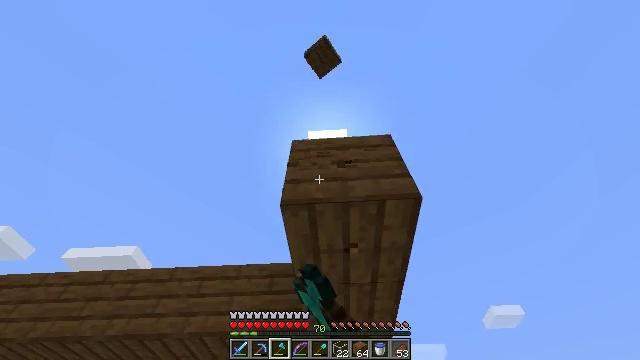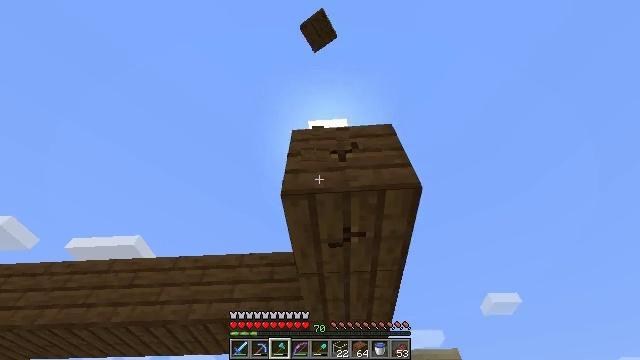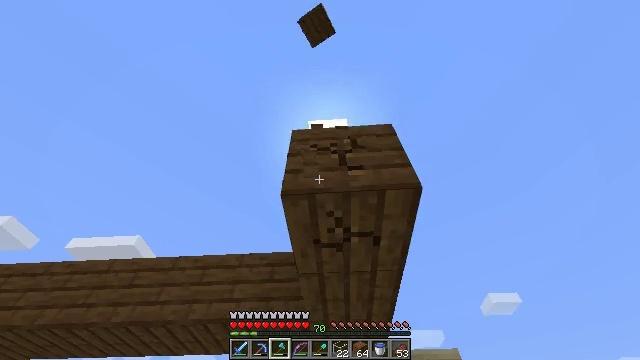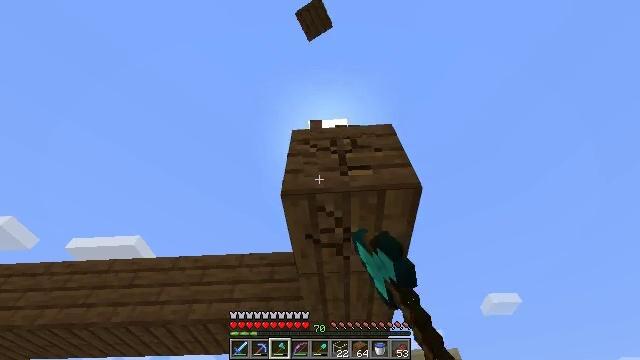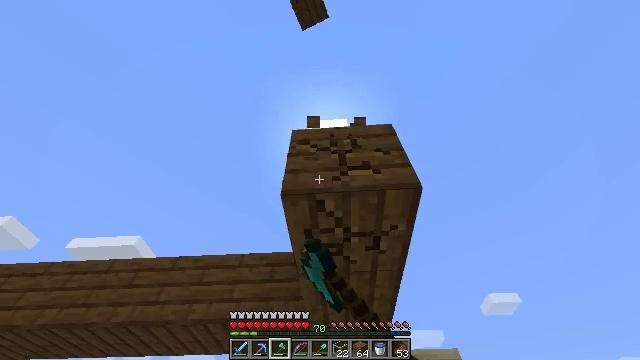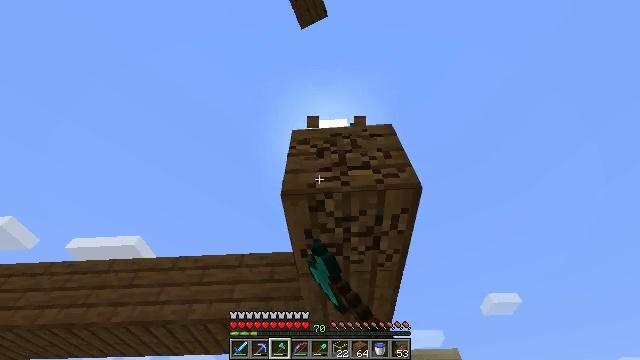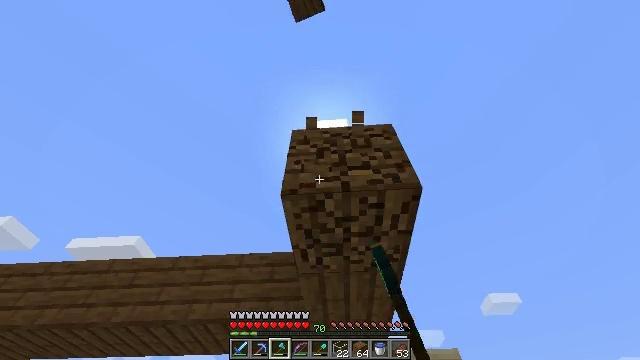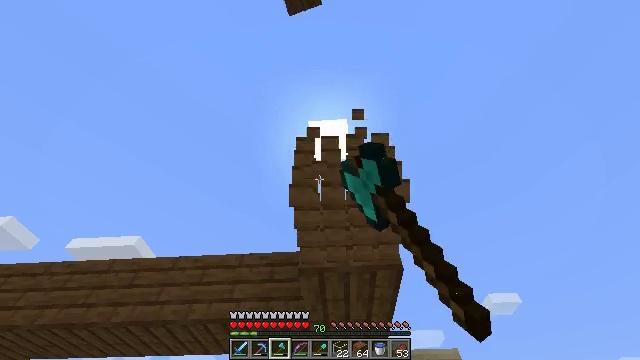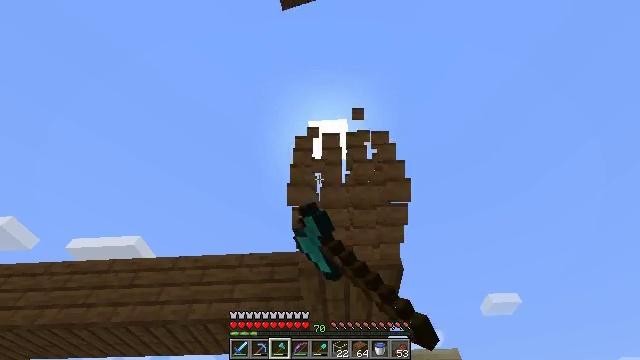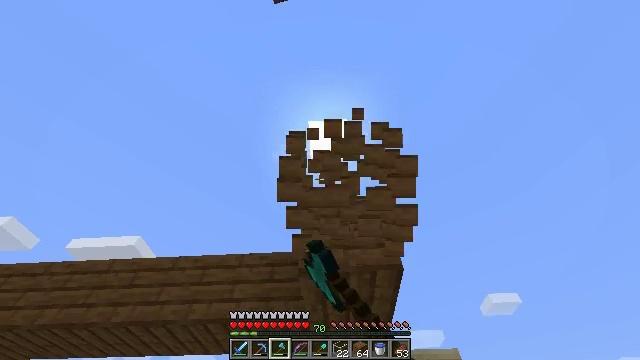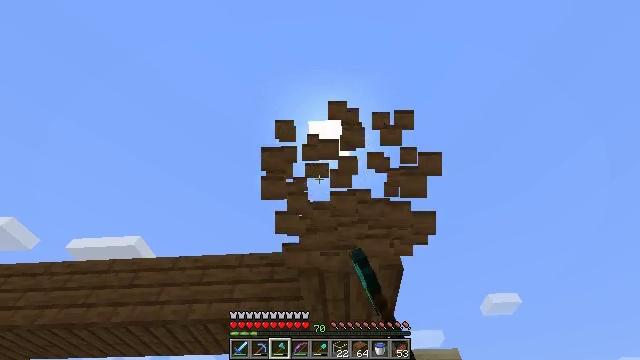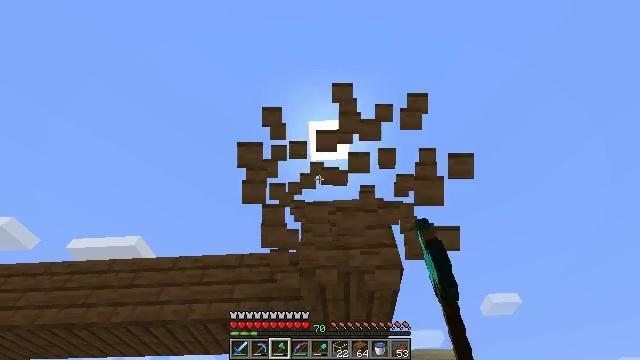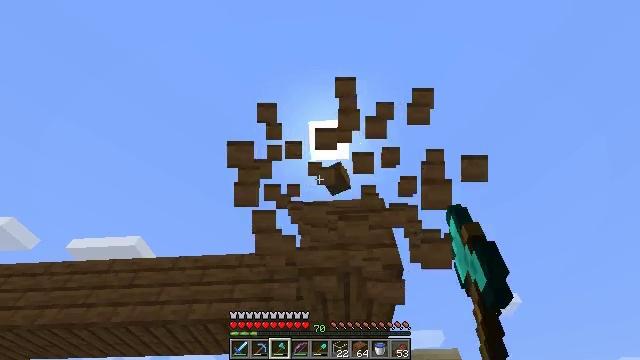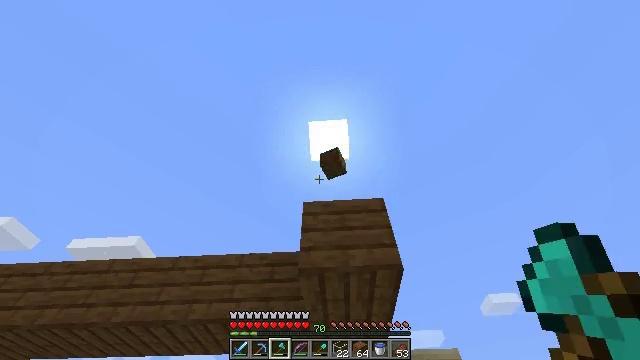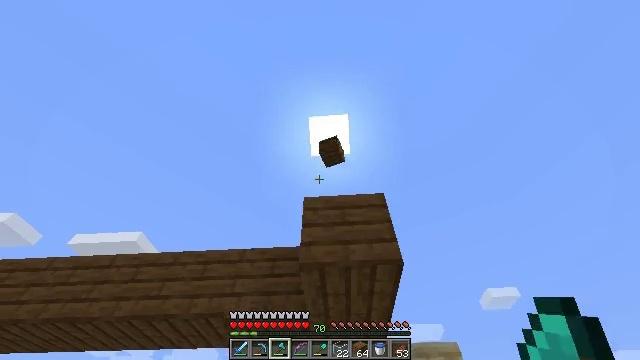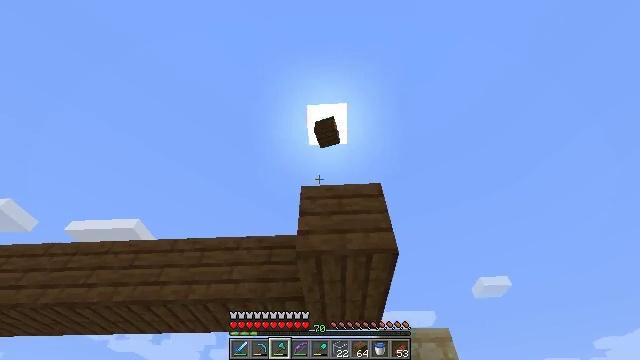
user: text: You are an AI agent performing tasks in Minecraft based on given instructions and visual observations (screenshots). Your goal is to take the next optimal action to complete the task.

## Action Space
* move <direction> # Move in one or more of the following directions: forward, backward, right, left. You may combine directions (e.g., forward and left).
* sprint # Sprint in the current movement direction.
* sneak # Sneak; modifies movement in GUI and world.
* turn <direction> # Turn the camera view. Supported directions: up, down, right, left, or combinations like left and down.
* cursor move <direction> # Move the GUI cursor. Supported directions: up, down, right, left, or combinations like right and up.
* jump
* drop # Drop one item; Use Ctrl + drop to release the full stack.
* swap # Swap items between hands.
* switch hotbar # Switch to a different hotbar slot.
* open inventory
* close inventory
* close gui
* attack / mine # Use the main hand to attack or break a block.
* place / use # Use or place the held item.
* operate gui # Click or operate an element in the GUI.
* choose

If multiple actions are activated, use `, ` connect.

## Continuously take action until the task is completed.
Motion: motion action
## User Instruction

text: Collect spruce planks from an old building.
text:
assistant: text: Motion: turn down, attack / mine
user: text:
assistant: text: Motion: attack / mine
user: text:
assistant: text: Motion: attack / mine
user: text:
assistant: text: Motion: attack / mine
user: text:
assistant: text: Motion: attack / mine
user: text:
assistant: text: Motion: attack / mine
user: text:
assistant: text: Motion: attack / mine
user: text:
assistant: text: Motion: attack / mine
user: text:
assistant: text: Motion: attack / mine
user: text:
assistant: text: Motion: attack / mine
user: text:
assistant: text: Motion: attack / mine
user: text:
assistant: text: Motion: attack / mine
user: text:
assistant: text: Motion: attack / mine
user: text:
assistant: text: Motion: turn down, attack / mine
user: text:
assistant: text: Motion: turn down, attack / mine
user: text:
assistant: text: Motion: turn down, attack / mine
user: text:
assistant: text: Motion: attack / mine
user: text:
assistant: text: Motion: attack / mine
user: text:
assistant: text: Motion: attack / mine
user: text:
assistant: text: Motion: attack / mine
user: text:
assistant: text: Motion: turn right and down, attack / mine
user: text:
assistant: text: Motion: turn right and down, attack / mine
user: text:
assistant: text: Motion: attack / mine
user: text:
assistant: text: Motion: attack / mine
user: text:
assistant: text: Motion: move forward, turn down, attack / mine
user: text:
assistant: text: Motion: move forward, attack / mine
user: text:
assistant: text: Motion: move forward, attack / mine
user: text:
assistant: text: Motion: move forward, attack / mine
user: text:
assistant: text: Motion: move forward, attack / mine
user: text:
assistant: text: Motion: move forward, attack / mine